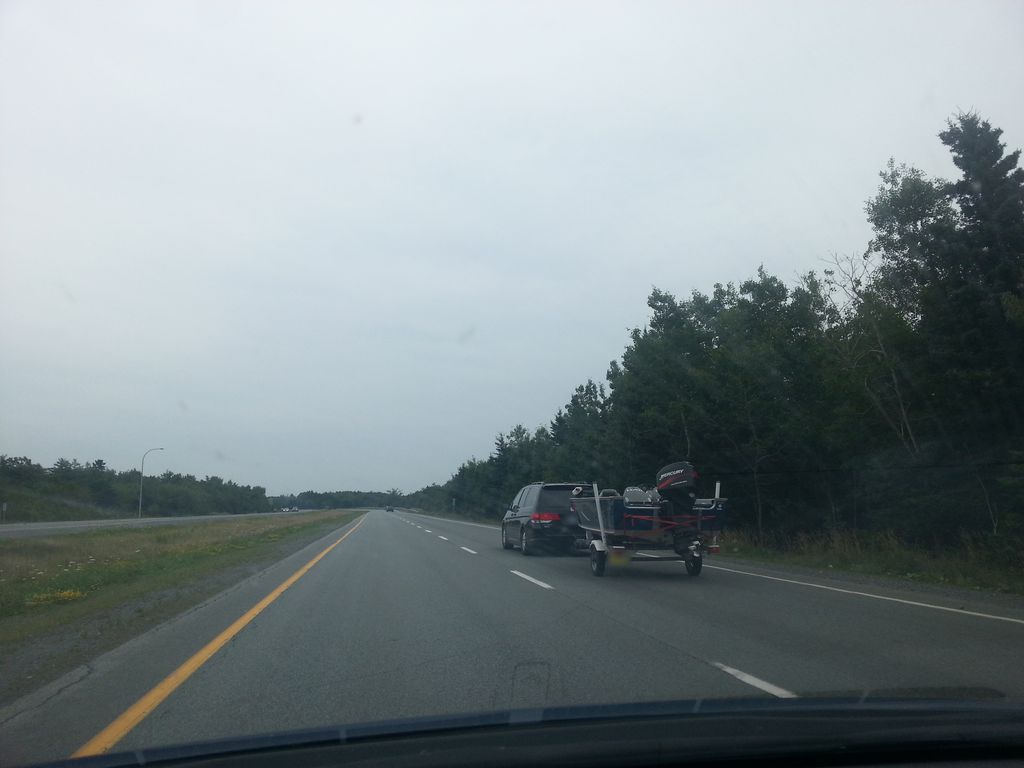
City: halifax